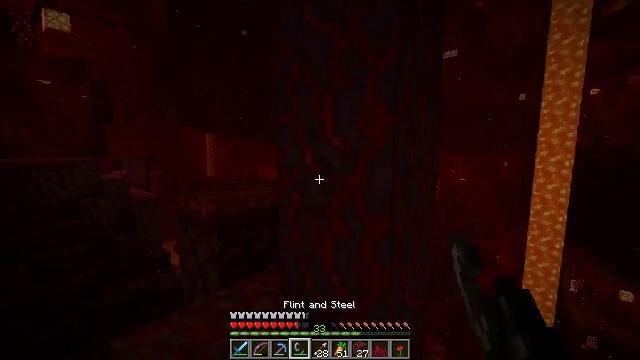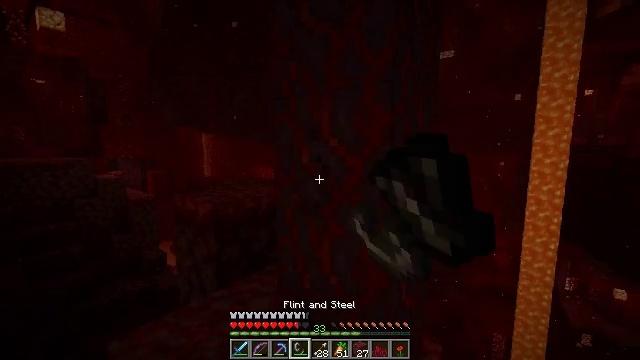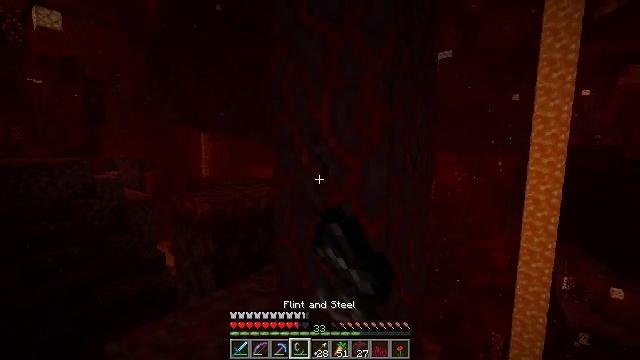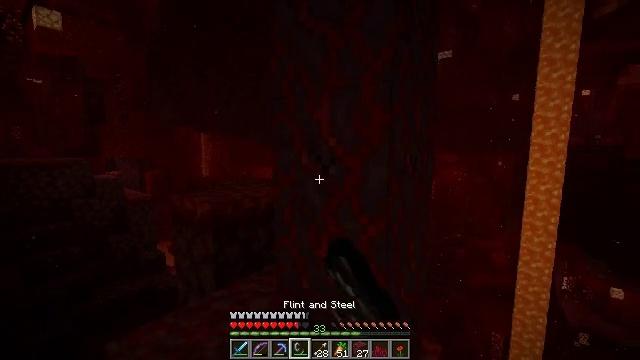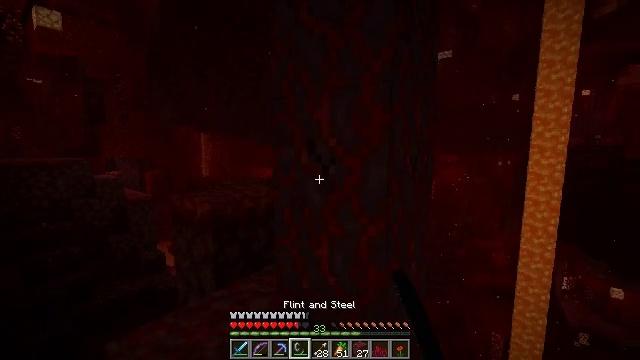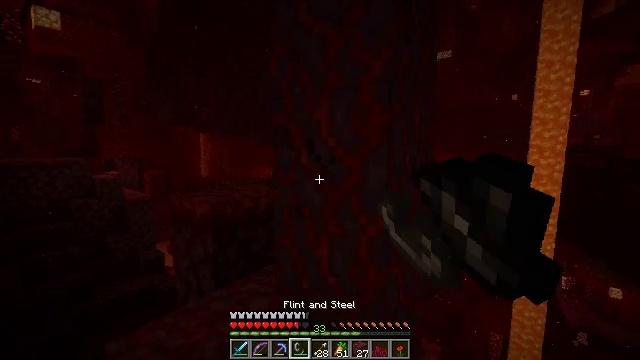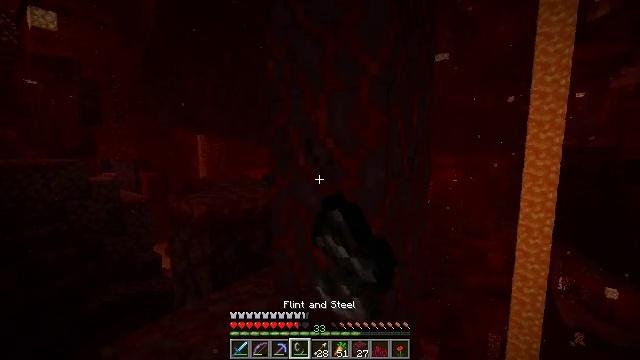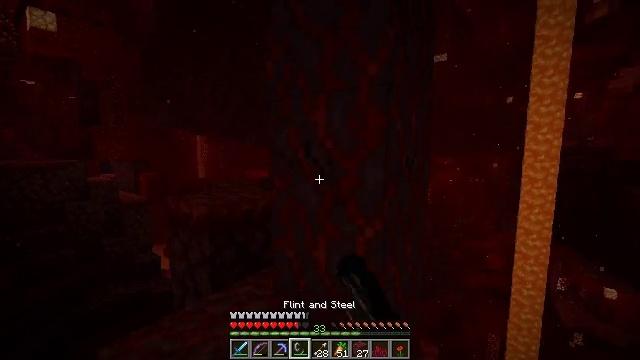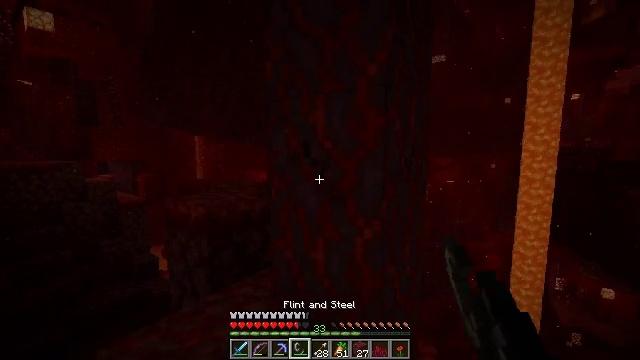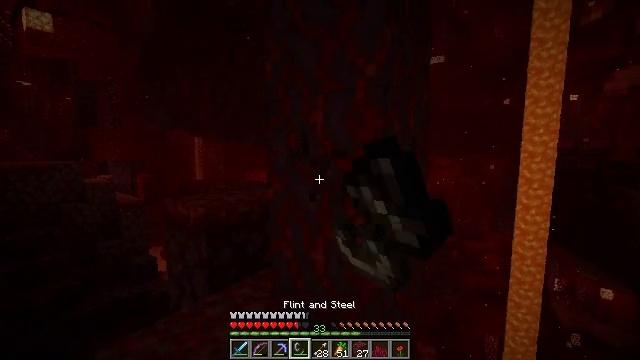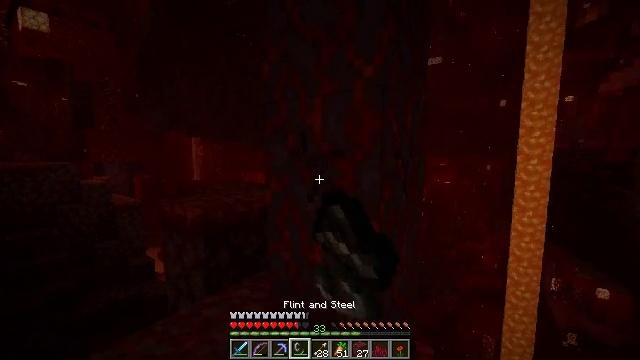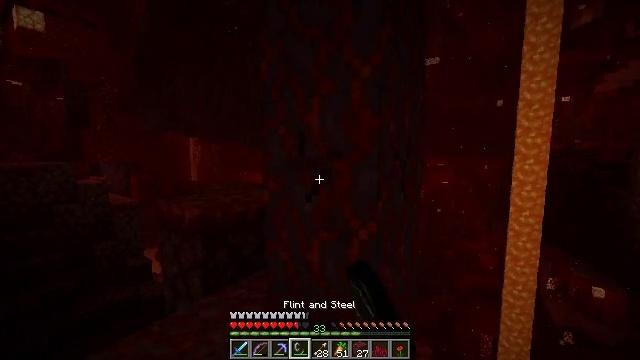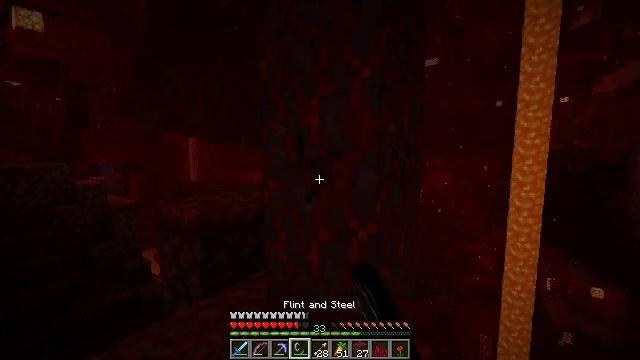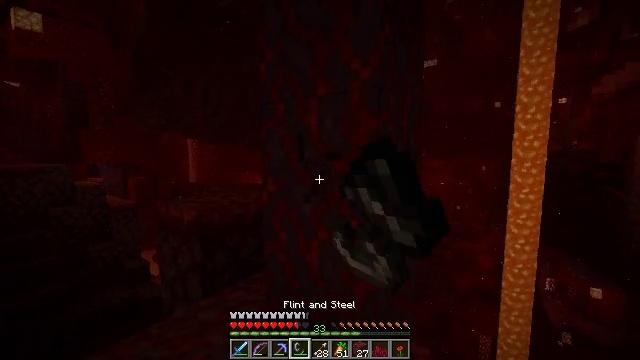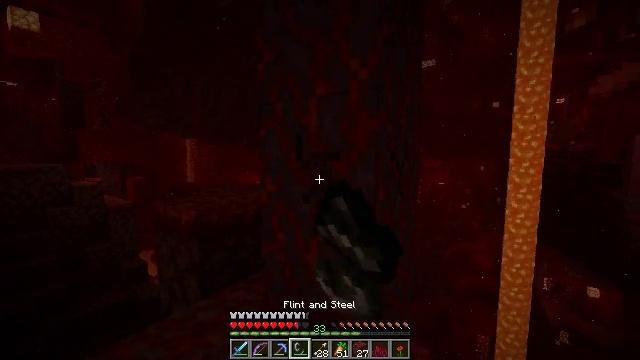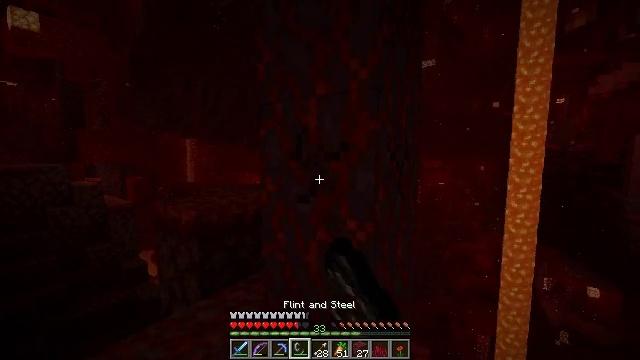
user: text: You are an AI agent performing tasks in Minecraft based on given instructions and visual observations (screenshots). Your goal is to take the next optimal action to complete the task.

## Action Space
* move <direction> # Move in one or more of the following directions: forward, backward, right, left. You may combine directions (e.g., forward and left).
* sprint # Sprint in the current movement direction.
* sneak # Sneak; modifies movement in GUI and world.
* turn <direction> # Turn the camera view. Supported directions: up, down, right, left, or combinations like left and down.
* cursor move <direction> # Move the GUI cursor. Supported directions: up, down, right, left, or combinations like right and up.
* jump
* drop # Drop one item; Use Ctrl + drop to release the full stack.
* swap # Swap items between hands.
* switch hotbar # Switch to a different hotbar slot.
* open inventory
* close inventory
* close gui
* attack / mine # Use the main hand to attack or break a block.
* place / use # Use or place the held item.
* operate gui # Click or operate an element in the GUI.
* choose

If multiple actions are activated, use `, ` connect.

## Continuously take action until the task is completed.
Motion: motion action
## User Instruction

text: Break the crimson stem to collect it.
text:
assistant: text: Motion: attack / mine
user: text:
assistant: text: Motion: attack / mine
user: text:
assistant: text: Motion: attack / mine
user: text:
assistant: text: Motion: attack / mine
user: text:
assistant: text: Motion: attack / mine
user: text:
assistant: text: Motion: attack / mine
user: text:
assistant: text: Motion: attack / mine
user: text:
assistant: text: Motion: attack / mine
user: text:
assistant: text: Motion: attack / mine
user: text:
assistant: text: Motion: attack / mine
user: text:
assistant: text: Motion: attack / mine
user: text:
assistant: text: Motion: attack / mine
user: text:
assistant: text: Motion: attack / mine
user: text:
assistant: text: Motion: attack / mine
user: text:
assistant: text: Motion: attack / mine
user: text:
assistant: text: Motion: attack / mine
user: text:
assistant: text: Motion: attack / mine
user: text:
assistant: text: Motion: move forward, attack / mine
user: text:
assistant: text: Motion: move forward, attack / mine
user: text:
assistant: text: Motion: move forward, attack / mine
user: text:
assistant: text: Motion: move forward, attack / mine
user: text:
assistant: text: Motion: turn right and down, attack / mine
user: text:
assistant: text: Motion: attack / mine
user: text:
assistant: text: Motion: attack / mine
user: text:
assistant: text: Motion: attack / mine
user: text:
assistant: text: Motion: attack / mine
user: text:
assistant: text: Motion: attack / mine
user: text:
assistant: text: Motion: turn down, attack / mine
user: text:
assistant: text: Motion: attack / mine
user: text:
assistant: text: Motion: attack / mine